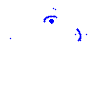
Particle: pion